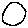
Label: circle